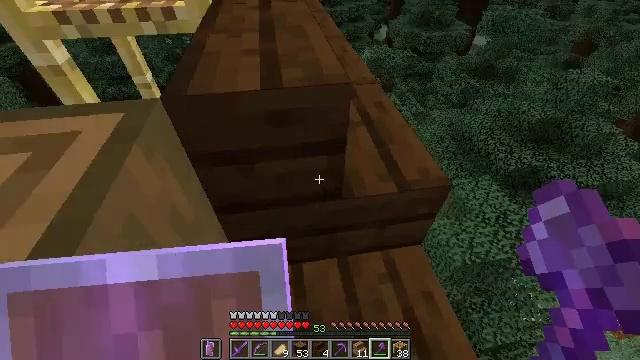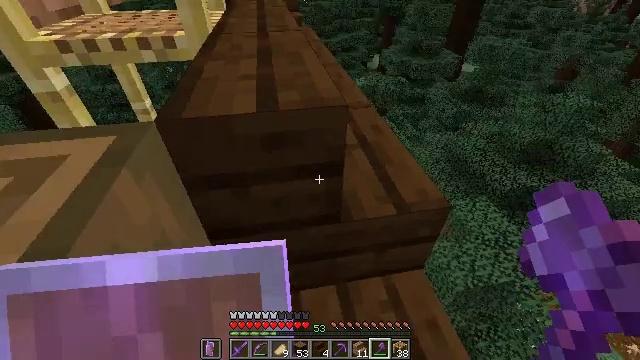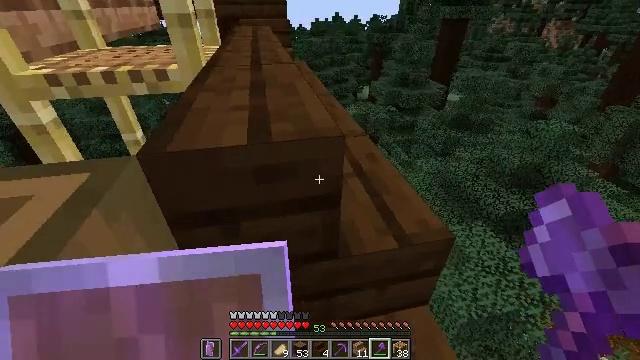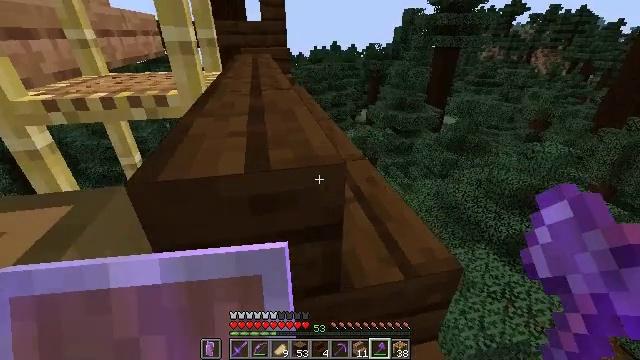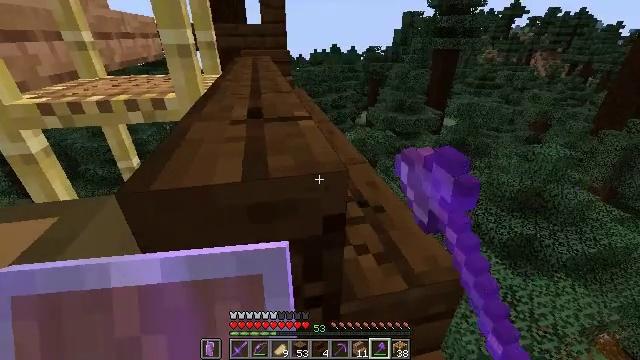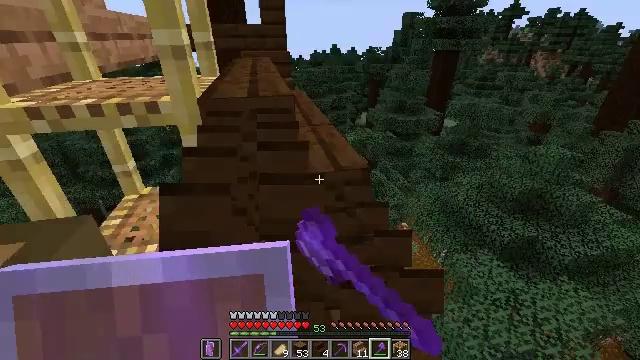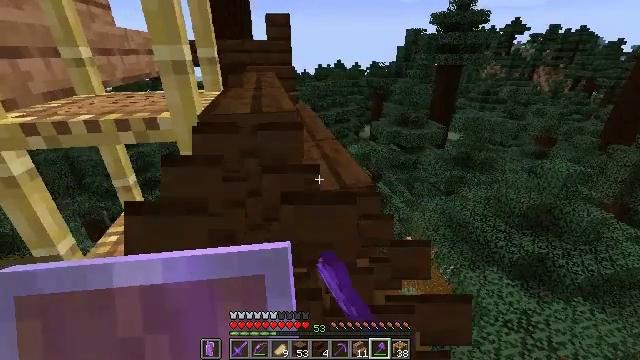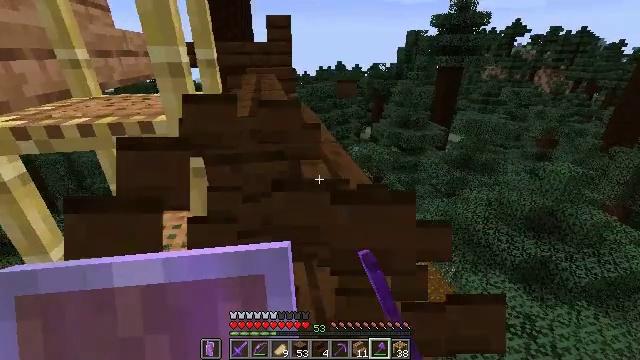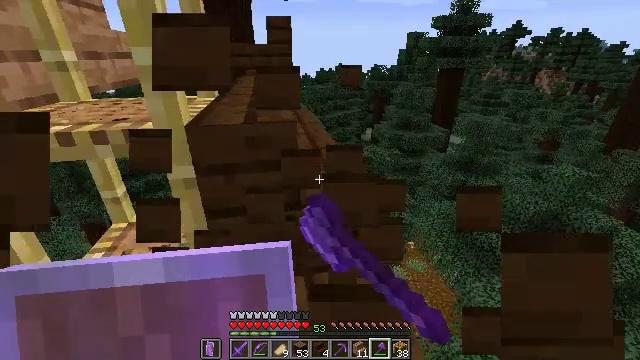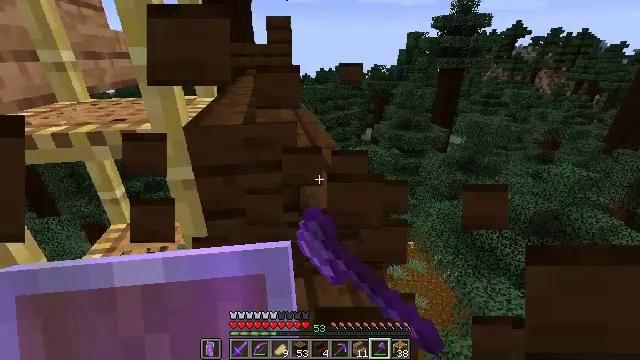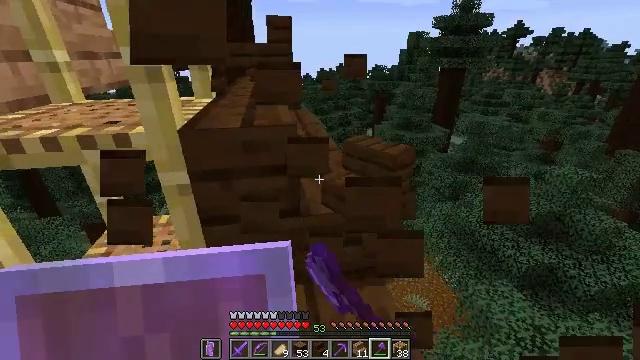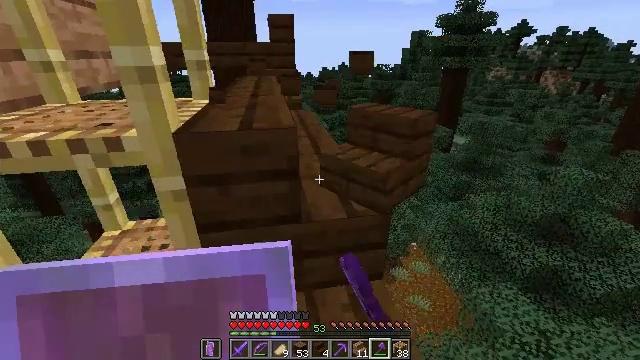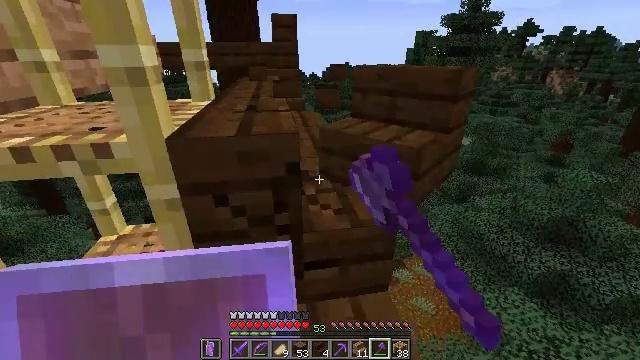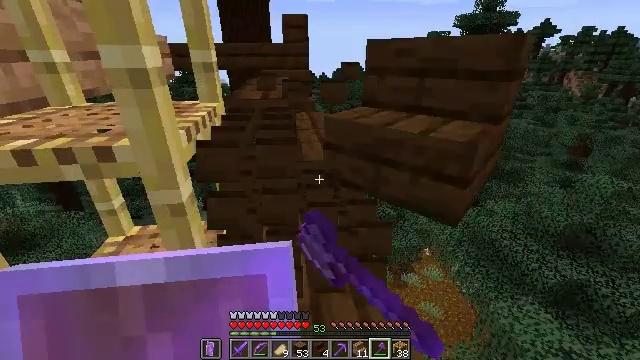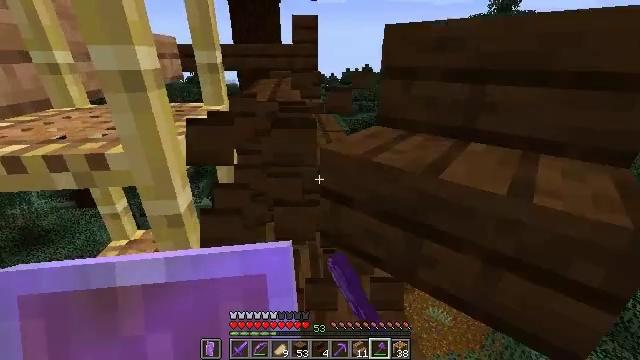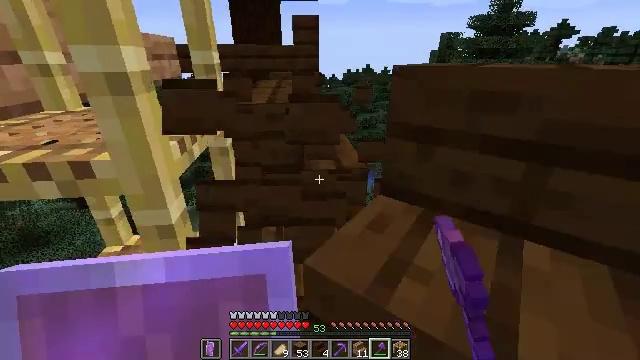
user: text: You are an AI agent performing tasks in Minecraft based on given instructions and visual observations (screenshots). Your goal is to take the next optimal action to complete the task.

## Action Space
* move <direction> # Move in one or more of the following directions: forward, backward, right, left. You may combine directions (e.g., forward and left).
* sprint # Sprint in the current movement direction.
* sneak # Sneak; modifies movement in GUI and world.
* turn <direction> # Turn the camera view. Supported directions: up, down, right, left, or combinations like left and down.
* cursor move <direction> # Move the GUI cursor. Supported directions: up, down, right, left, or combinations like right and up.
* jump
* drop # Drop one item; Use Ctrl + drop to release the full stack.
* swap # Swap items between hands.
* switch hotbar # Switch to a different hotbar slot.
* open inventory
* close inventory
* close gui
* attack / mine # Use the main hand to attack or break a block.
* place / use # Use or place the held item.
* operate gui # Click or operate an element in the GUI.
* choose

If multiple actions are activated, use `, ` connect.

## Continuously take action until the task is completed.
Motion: motion action
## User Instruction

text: Remove the dark oak stairs from the build.
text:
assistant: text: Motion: move forward, sneak, turn up
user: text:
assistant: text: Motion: move forward, sneak, turn right and up
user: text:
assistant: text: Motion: move forward, sneak, turn up, attack / mine
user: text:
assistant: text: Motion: move forward, sneak, attack / mine
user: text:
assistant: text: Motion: move forward, sneak, attack / mine
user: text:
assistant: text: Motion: move forward, sneak, turn up, attack / mine
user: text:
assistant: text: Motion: move forward, sneak, attack / mine
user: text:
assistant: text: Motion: move forward, sneak, attack / mine
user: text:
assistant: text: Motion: move forward, sneak, attack / mine
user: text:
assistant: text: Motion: move forward, sneak, attack / mine
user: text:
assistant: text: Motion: move forward, sneak, attack / mine
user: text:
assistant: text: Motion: move forward, sneak, attack / mine
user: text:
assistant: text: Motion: move forward, sneak, turn left, attack / mine
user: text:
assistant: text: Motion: move forward, sneak, turn left, attack / mine
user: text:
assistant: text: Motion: move forward, sneak, attack / mine
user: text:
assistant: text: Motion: move forward, sneak, turn left, attack / mine
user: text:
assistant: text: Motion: move forward, sneak, attack / mine
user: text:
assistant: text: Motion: move forward, sneak, attack / mine
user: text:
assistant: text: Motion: move forward, sneak, attack / mine
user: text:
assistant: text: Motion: move forward, sneak, attack / mine
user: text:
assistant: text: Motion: move forward, sneak, attack / mine
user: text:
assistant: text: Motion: move forward, sneak, attack / mine
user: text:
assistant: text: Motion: move forward, sneak, attack / mine
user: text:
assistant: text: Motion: move forward, sneak
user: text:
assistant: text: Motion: move forward, sneak
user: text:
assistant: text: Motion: move forward, sneak
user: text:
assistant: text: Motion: move forward, sneak
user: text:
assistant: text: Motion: move forward, sneak
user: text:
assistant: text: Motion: move forward, sneak
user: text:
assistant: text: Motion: move forward, sneak